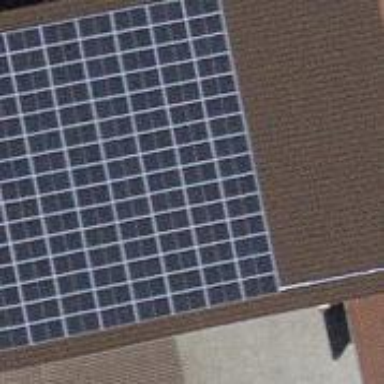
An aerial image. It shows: Solar power generator using photovoltaic method with solar photovoltaic panel types.